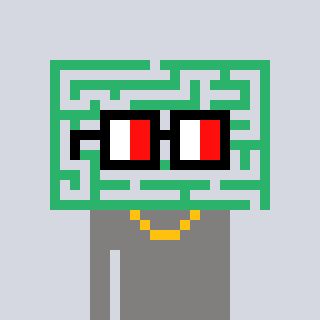
a pixel art character with square glasses with black frames and red eyes, a maze-shaped head and a bluegrey-colored body on a cool background